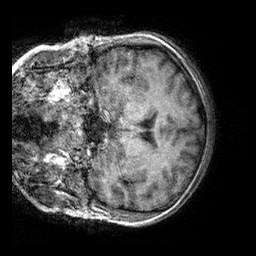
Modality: T1w
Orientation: coronal
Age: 28
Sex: female
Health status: healthy
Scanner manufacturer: siemens
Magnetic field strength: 3 T
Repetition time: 2.3 s
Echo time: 0.00303 s